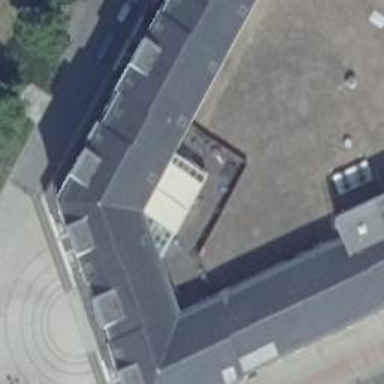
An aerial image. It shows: Building with ridged roof.